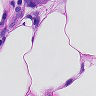
Metastatic tissue present: yes